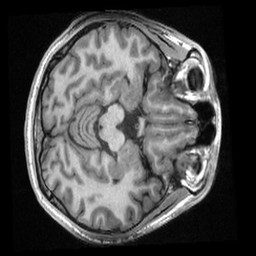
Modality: T1w
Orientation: axial
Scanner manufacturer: ge
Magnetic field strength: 3 T
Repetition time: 0.00766 s
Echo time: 0.002936 s